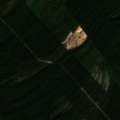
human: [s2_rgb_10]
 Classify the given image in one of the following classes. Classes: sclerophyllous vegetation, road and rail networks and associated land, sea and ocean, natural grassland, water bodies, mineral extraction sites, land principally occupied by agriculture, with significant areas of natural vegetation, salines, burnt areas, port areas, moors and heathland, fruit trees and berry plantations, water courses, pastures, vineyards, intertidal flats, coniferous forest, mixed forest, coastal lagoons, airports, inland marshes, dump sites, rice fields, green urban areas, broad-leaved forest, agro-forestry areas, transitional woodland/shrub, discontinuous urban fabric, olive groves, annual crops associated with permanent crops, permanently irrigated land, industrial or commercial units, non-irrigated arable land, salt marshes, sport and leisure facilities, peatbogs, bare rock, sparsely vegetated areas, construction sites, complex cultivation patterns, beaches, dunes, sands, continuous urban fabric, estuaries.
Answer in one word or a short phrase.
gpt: non-irrigated arable land, coniferous forest, mixed forest, transitional woodland/shrub